Question: Does anyone know if the popup in the attached screenshot is standard in the SDK? I'm trying to figure out how to make it and don't really want to start from scratch.

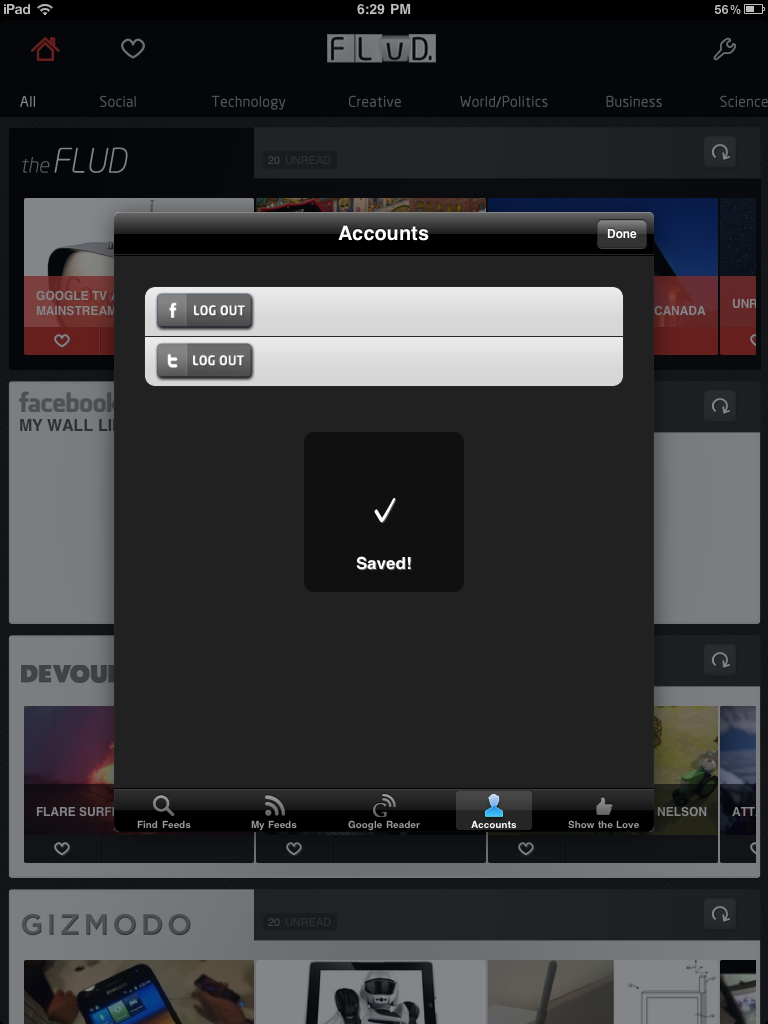
Answer: It's not standard in the SDK (actually it is, but it's private so you can't use it in AppStore apps).
However, there's a lot of open source components that do exactly that.
My favourite is <URL>.